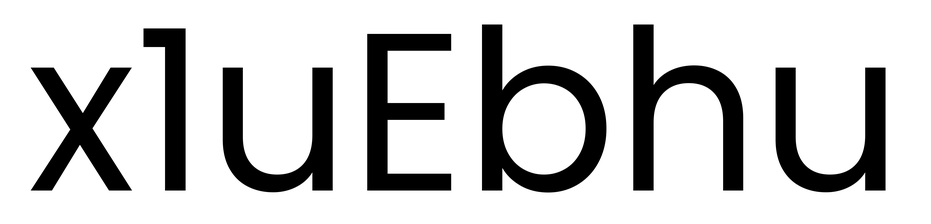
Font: Poppins-Regular